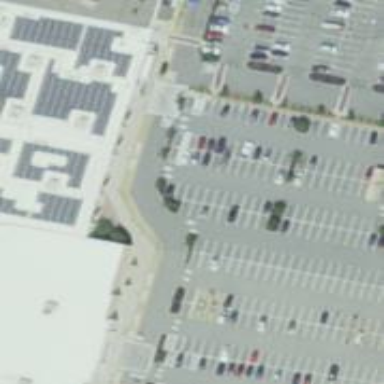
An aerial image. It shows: Parking space is available.